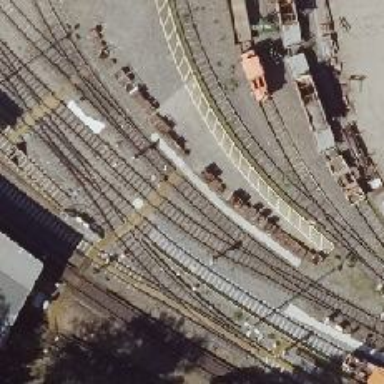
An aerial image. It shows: Yard meant for services.